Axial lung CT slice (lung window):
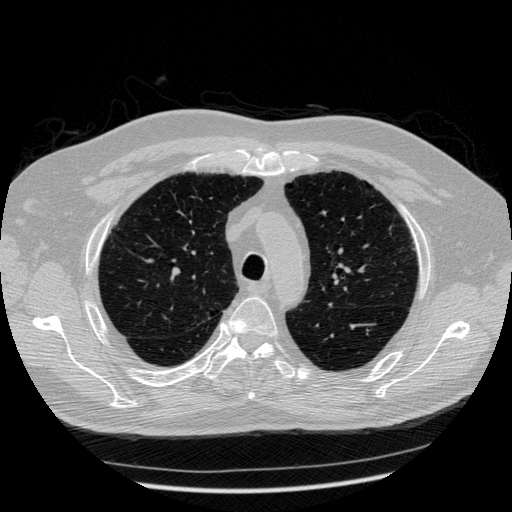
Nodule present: no